Interaction volume radius: 5 \u00c5
Interaction volume height: 35 \u00c5
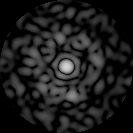
Disorder parameter: 0.8175